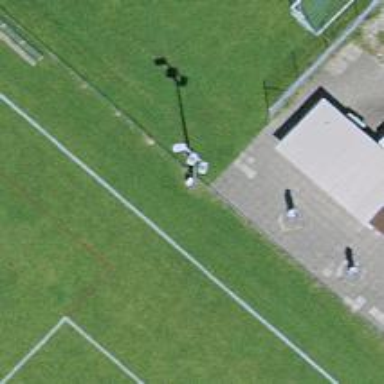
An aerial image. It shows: Mast structure.